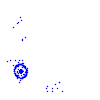
Particle: pion